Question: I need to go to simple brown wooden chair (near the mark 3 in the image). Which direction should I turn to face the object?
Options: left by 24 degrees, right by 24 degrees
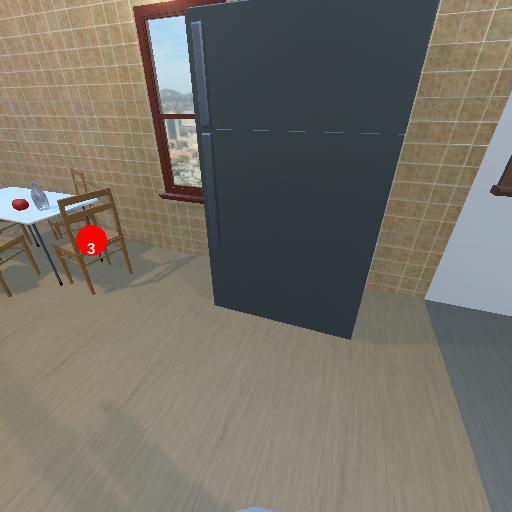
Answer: left by 24 degrees